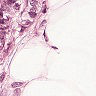
Metastatic tissue present: yes